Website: apple
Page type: payment
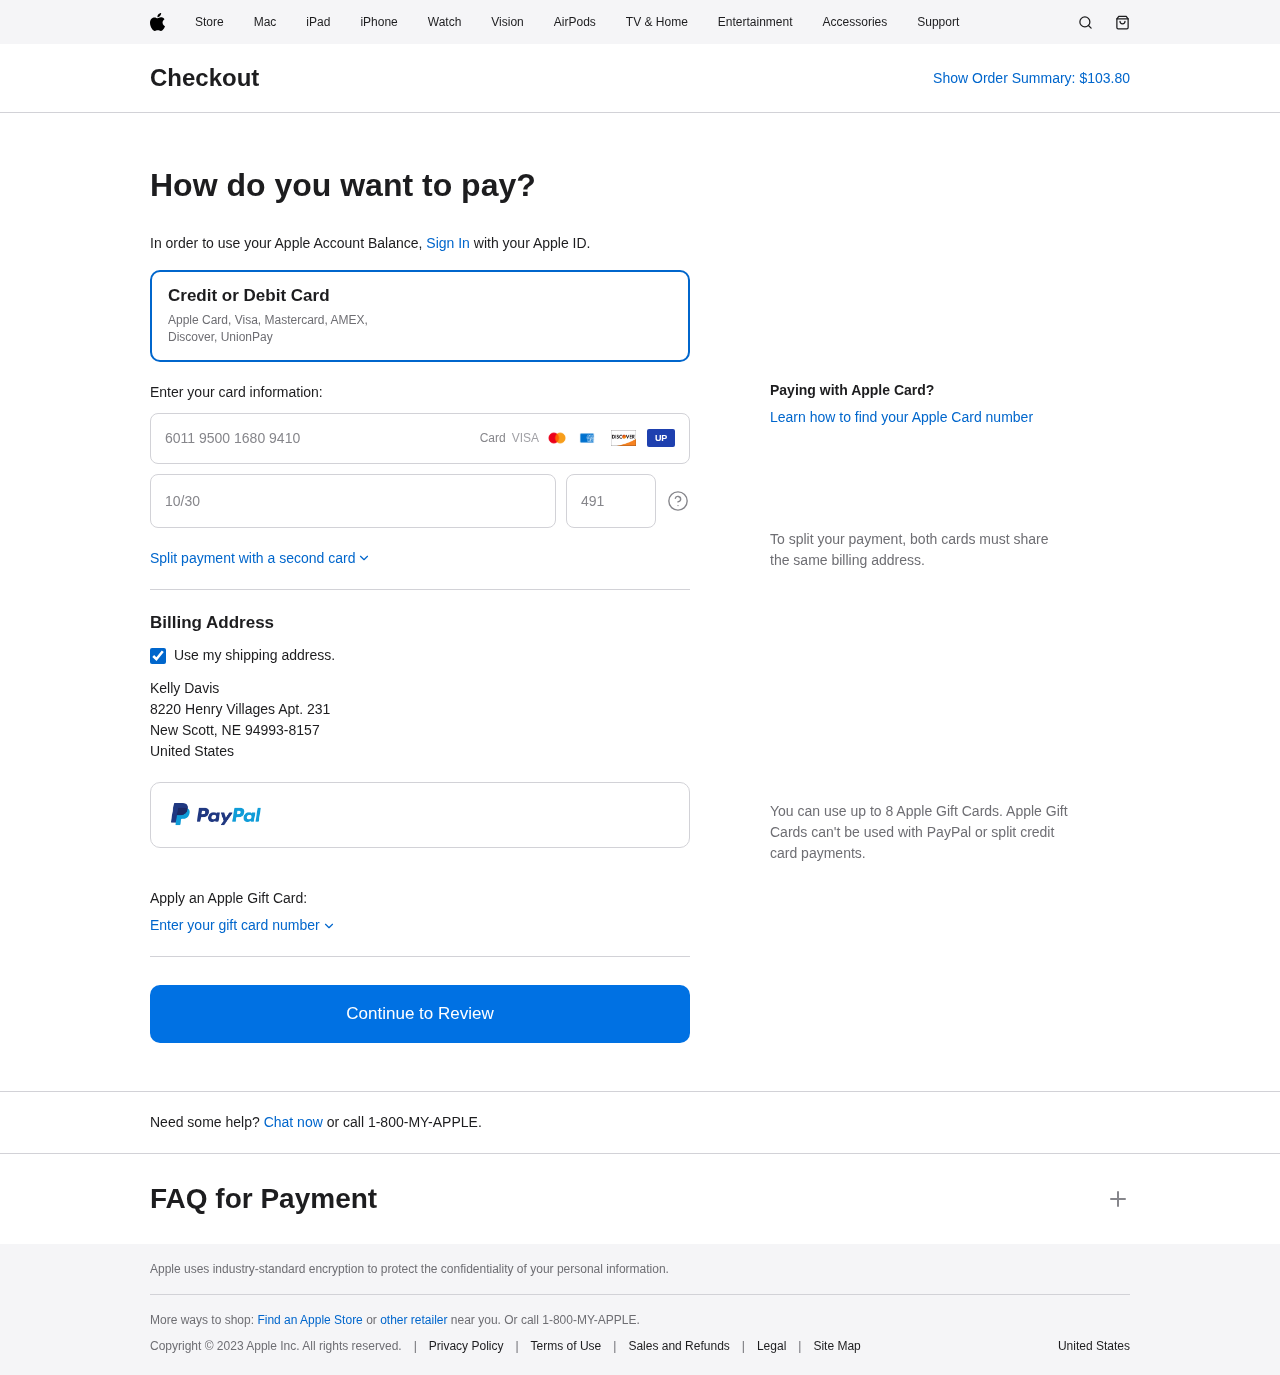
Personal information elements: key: PII_CARD_CVV
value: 491
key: PII_CARD_EXPIRY
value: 10/30
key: PII_CARD_NUMBER
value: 6011 9500 1680 9410
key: PII_COUNTRY
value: United States
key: PII_FULLNAME
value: Kelly Davis
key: PII_STREET
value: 8220 Henry Villages Apt. 231
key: PII_CITY_STATE_ZIP
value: New Scott, NE 94993-8157
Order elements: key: ORDER_TOTAL
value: $103.80